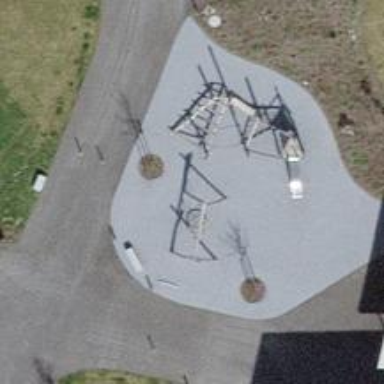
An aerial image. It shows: Playground area for leisure activities on the land.